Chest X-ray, AP view. Patient: 52 years old, sex M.
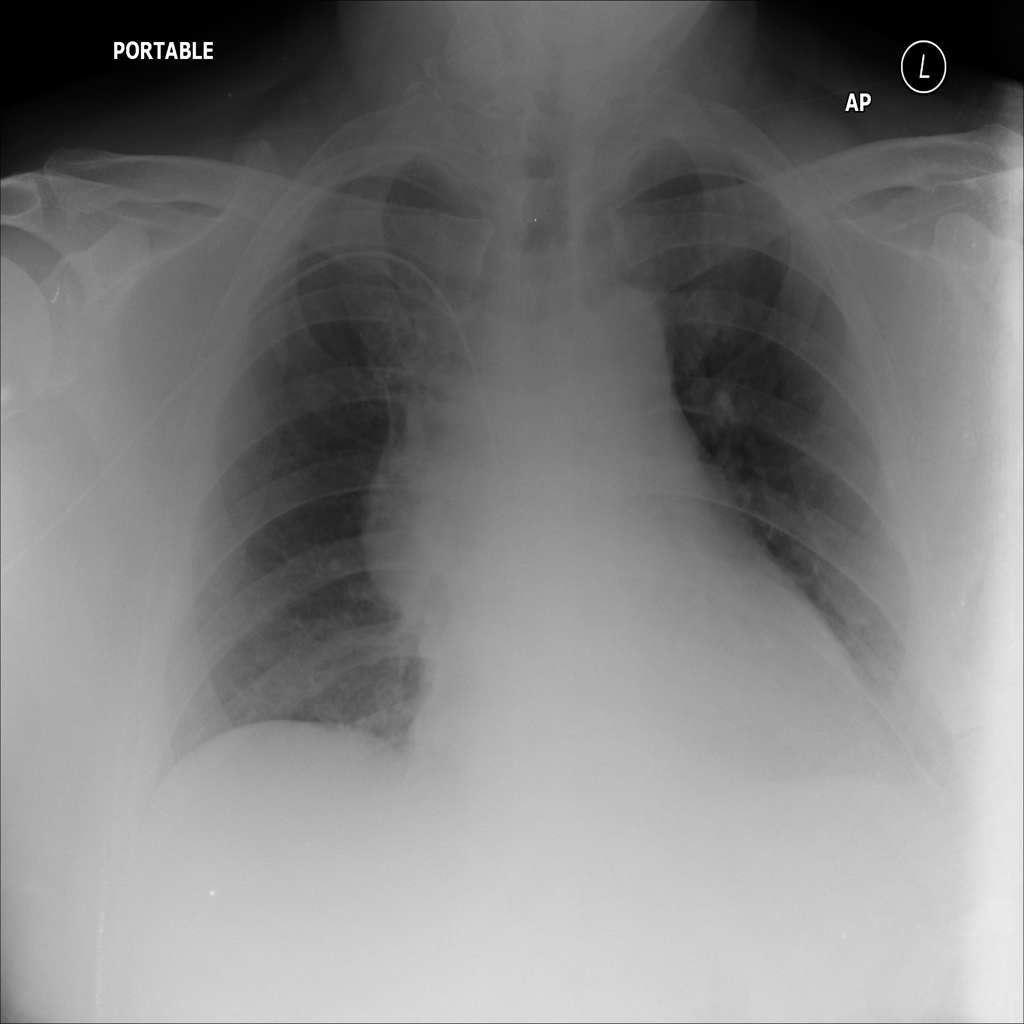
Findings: No Finding